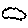
Label: cloud